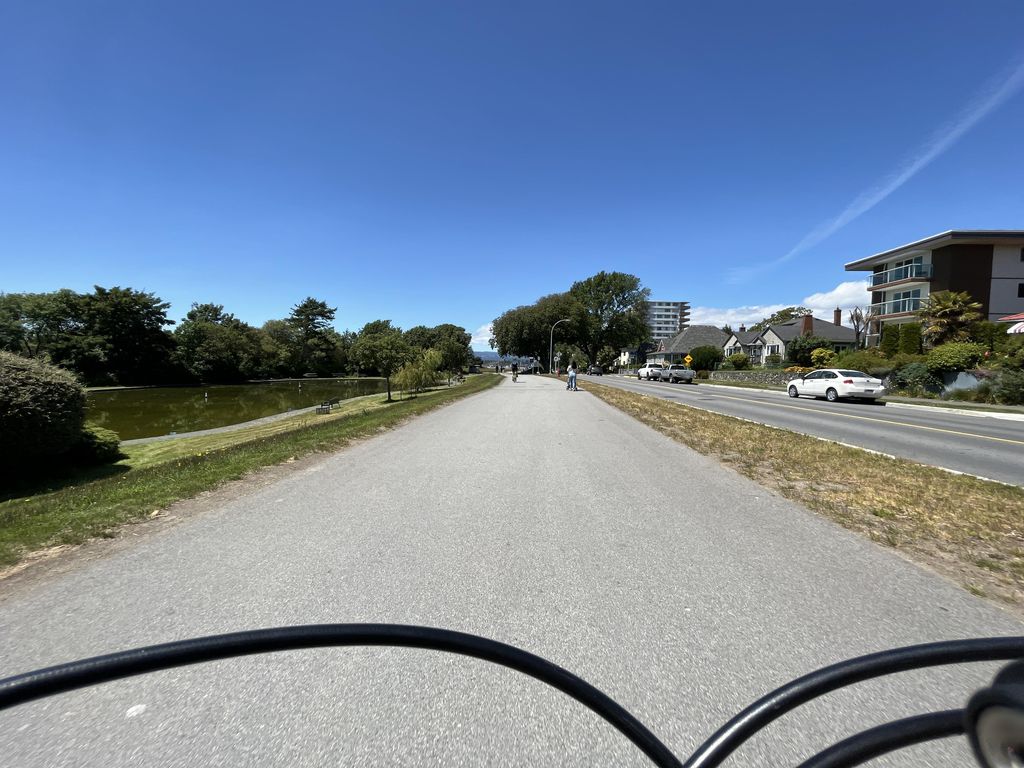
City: victoria